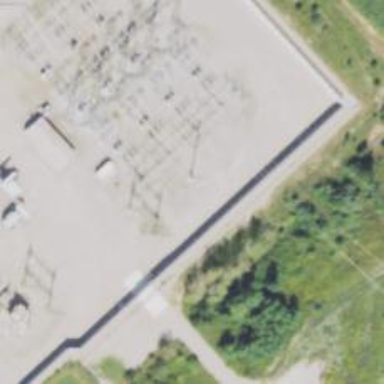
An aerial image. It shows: Power tower.